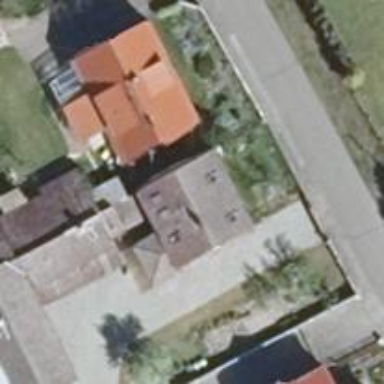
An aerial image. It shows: Gabled roofed house.